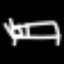
Label: bed